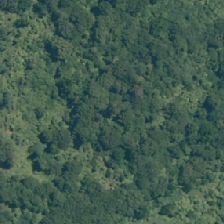
Land cover: indigenous_forest